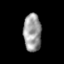
Tissue: skin
Cell type: Epithelial cells
Senescence score: 0.2359
Nuclear area (px): 659
Mean DAPI intensity: 154.774